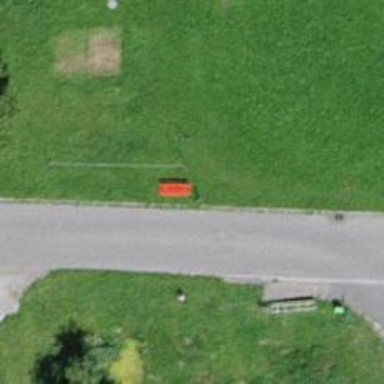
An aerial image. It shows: Bench.